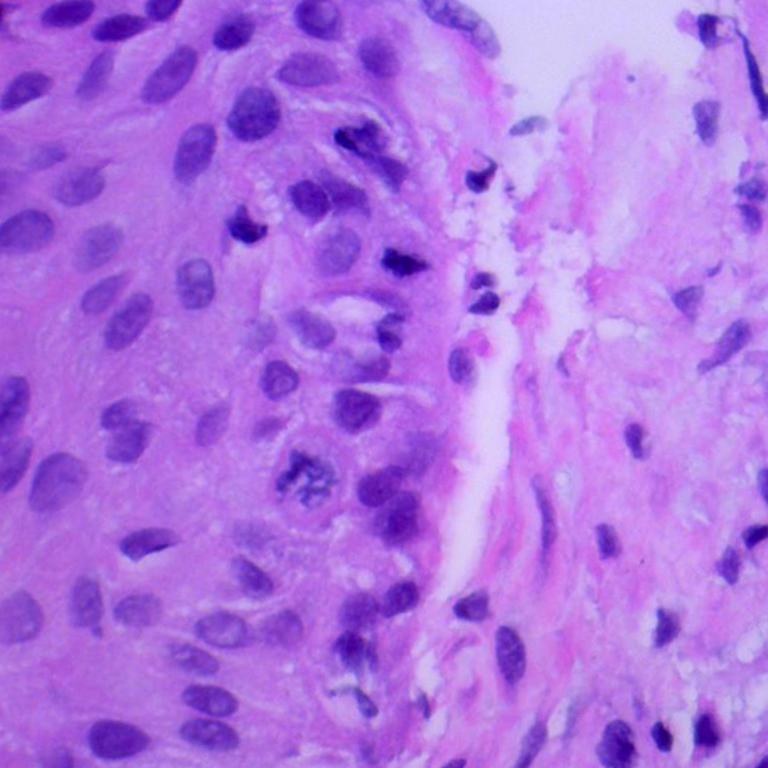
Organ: lung
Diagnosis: squamous carcinomas